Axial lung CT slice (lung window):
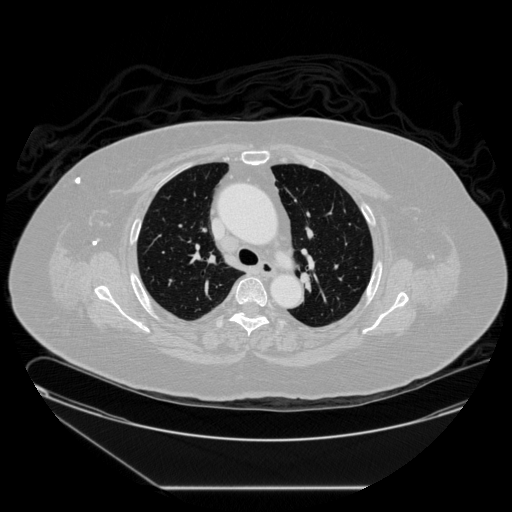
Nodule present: no